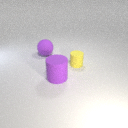
large purple rubber sphere behind small yellow rubber cylinder